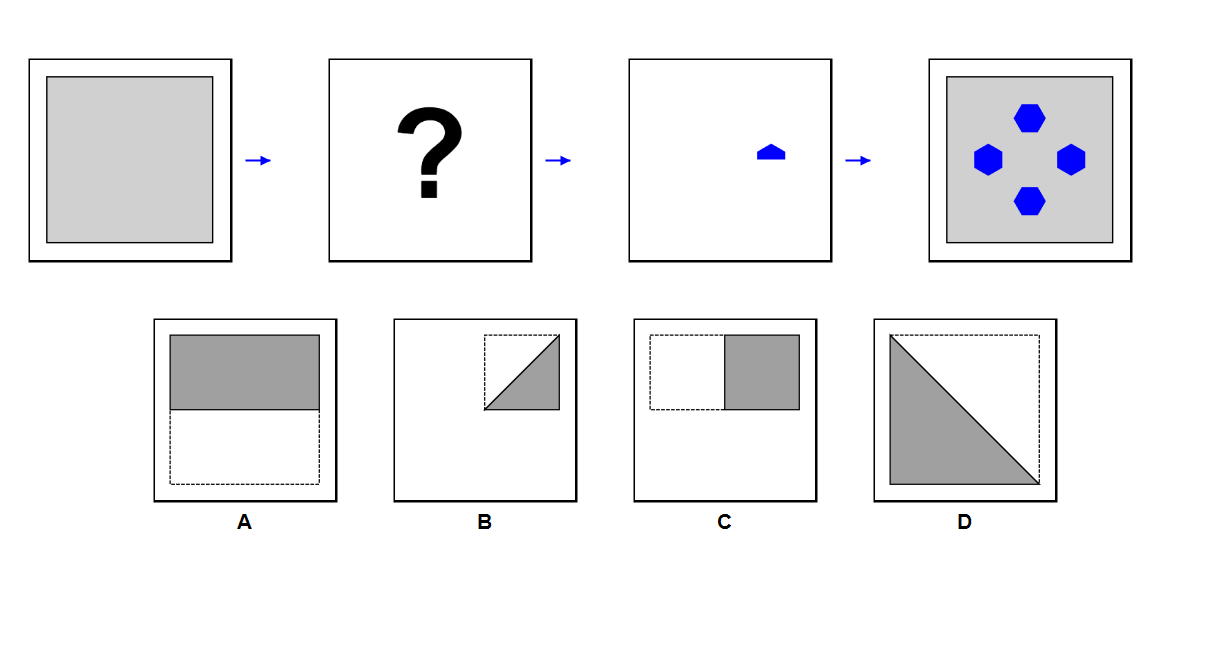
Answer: D